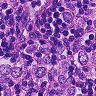
Metastatic tissue present: yes